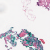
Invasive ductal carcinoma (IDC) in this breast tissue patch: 0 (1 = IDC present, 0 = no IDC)